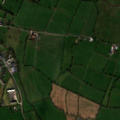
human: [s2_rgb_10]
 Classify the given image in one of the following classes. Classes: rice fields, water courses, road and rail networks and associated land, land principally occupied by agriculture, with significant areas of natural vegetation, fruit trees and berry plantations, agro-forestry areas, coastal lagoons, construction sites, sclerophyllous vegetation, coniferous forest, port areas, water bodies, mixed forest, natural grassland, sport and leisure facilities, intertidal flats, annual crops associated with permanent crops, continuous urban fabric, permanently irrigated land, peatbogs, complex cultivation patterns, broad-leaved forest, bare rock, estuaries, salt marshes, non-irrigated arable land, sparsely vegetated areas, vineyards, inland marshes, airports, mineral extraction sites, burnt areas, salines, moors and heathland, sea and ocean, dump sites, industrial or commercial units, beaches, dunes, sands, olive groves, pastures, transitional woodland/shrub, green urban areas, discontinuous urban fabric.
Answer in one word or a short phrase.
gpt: discontinuous urban fabric, non-irrigated arable land, pastures